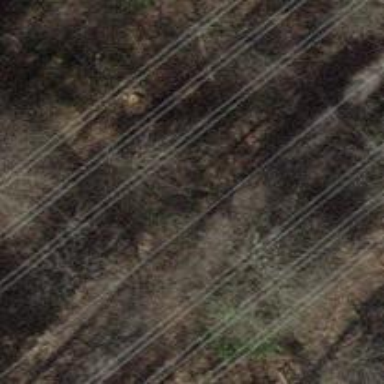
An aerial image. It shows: Well-maintained compacted track with grade3 tracktype and excellent trail visibility.